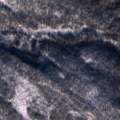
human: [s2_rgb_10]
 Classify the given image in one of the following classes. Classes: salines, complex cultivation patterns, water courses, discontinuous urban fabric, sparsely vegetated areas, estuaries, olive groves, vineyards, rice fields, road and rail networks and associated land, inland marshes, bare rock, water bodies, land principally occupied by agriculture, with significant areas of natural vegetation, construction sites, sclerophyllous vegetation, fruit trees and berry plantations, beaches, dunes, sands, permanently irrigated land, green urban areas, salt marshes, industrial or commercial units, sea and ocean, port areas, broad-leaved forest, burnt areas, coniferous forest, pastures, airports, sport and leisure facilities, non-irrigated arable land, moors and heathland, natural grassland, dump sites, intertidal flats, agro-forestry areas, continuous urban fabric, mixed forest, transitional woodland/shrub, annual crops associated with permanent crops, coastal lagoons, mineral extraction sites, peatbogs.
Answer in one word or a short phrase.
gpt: coniferous forest